Aerial crown-view tile of a tropical tree (Barro Colorado Island, Panama), acquired 20241112:
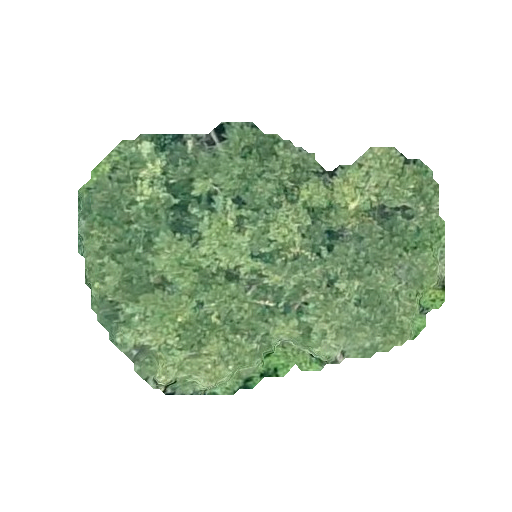
Species: Jacaranda copaia
GBIF accepted scientific name: Jacaranda copaia
Crown area: 120.321 m²